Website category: sports
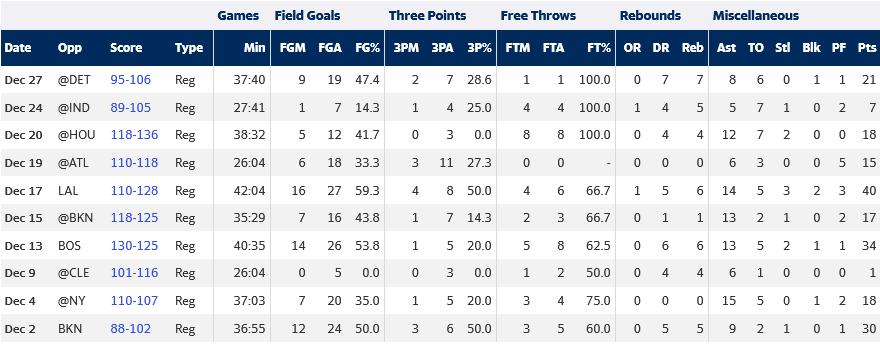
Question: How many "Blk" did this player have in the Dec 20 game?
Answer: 0

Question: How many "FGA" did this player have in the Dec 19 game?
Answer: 18

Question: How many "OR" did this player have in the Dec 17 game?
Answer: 1

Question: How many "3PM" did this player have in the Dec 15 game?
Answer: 1

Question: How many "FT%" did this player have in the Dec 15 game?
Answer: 66.7

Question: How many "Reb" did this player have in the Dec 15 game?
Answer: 1

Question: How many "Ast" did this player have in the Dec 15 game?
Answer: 13

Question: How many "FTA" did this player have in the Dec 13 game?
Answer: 8

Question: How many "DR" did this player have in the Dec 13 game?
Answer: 6

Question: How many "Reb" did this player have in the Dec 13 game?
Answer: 6

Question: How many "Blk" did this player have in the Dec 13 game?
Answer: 1

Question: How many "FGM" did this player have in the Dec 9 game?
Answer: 0

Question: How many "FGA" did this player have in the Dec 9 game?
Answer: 5

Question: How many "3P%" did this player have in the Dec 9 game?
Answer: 0.0

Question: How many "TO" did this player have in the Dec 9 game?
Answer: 1

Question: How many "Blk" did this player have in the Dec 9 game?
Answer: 0

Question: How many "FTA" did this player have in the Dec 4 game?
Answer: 4

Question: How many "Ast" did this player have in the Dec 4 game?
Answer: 15

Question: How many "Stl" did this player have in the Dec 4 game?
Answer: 0

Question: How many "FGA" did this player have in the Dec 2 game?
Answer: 24

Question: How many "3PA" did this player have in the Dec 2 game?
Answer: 6

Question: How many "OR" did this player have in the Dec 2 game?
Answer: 0

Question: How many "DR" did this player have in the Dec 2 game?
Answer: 5

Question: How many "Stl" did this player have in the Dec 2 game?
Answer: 1

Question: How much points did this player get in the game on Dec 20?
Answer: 18

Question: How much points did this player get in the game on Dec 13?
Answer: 34

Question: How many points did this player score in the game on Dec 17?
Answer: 40

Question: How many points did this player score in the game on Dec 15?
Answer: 17

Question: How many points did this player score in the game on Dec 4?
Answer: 18

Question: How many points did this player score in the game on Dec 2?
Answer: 30

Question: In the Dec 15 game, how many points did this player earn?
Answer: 17

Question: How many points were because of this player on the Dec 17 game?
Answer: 40

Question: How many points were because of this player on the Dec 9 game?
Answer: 1